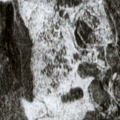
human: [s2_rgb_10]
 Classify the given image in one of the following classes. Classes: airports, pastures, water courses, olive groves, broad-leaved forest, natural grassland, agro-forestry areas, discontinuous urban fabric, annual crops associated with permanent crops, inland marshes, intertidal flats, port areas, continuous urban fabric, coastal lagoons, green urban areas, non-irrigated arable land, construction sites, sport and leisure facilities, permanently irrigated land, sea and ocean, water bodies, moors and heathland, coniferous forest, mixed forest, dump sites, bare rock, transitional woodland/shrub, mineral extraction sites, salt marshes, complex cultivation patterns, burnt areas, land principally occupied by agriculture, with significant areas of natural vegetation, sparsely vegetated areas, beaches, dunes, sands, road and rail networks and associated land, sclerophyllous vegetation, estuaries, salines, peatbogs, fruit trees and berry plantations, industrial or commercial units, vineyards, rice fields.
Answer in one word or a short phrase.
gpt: coniferous forest, transitional woodland/shrub